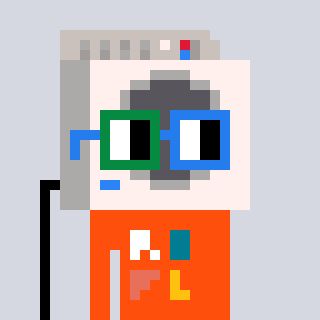
a pixel art character with square green and blue glasses, a washing machine-shaped head and a orange-colored body on a cool background